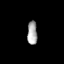
Tissue: prostate
Cell type: Fibroblasts
Senescence score: 0.7307
Nuclear area (px): 227
Mean DAPI intensity: 169.07